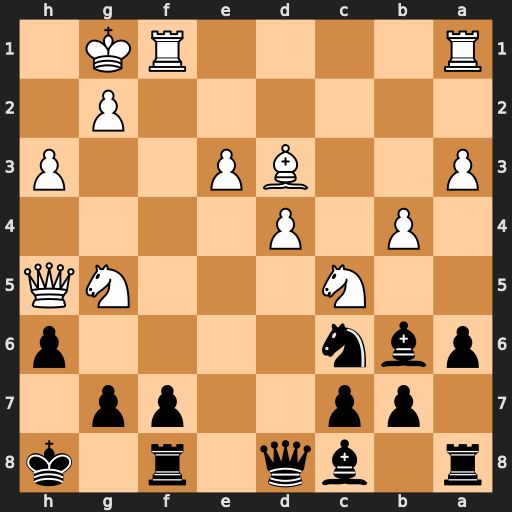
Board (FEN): r1bq1r1k/1pp2pp1/pbn4p/2N3NQ/1P1P4/P2BP2P/6P1/R4RK1
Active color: b
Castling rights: -
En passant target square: -
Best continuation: Qxg5 Qxg5 hxg5